Field crop: maize
Growth stage: 1
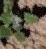
Species: chenopodium